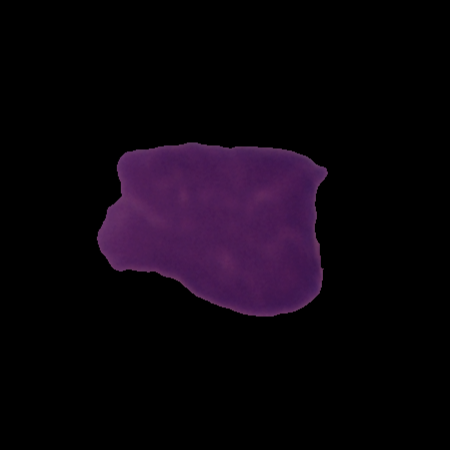
Label: healthy